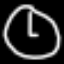
Label: clock